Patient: sex M, age 64
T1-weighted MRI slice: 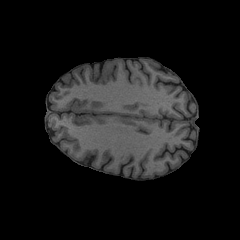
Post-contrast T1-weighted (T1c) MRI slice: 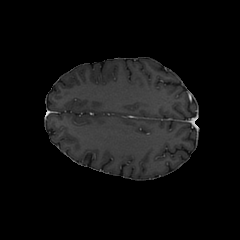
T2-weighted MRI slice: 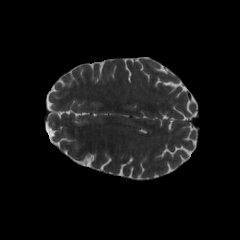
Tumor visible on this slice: no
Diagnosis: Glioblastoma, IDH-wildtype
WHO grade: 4